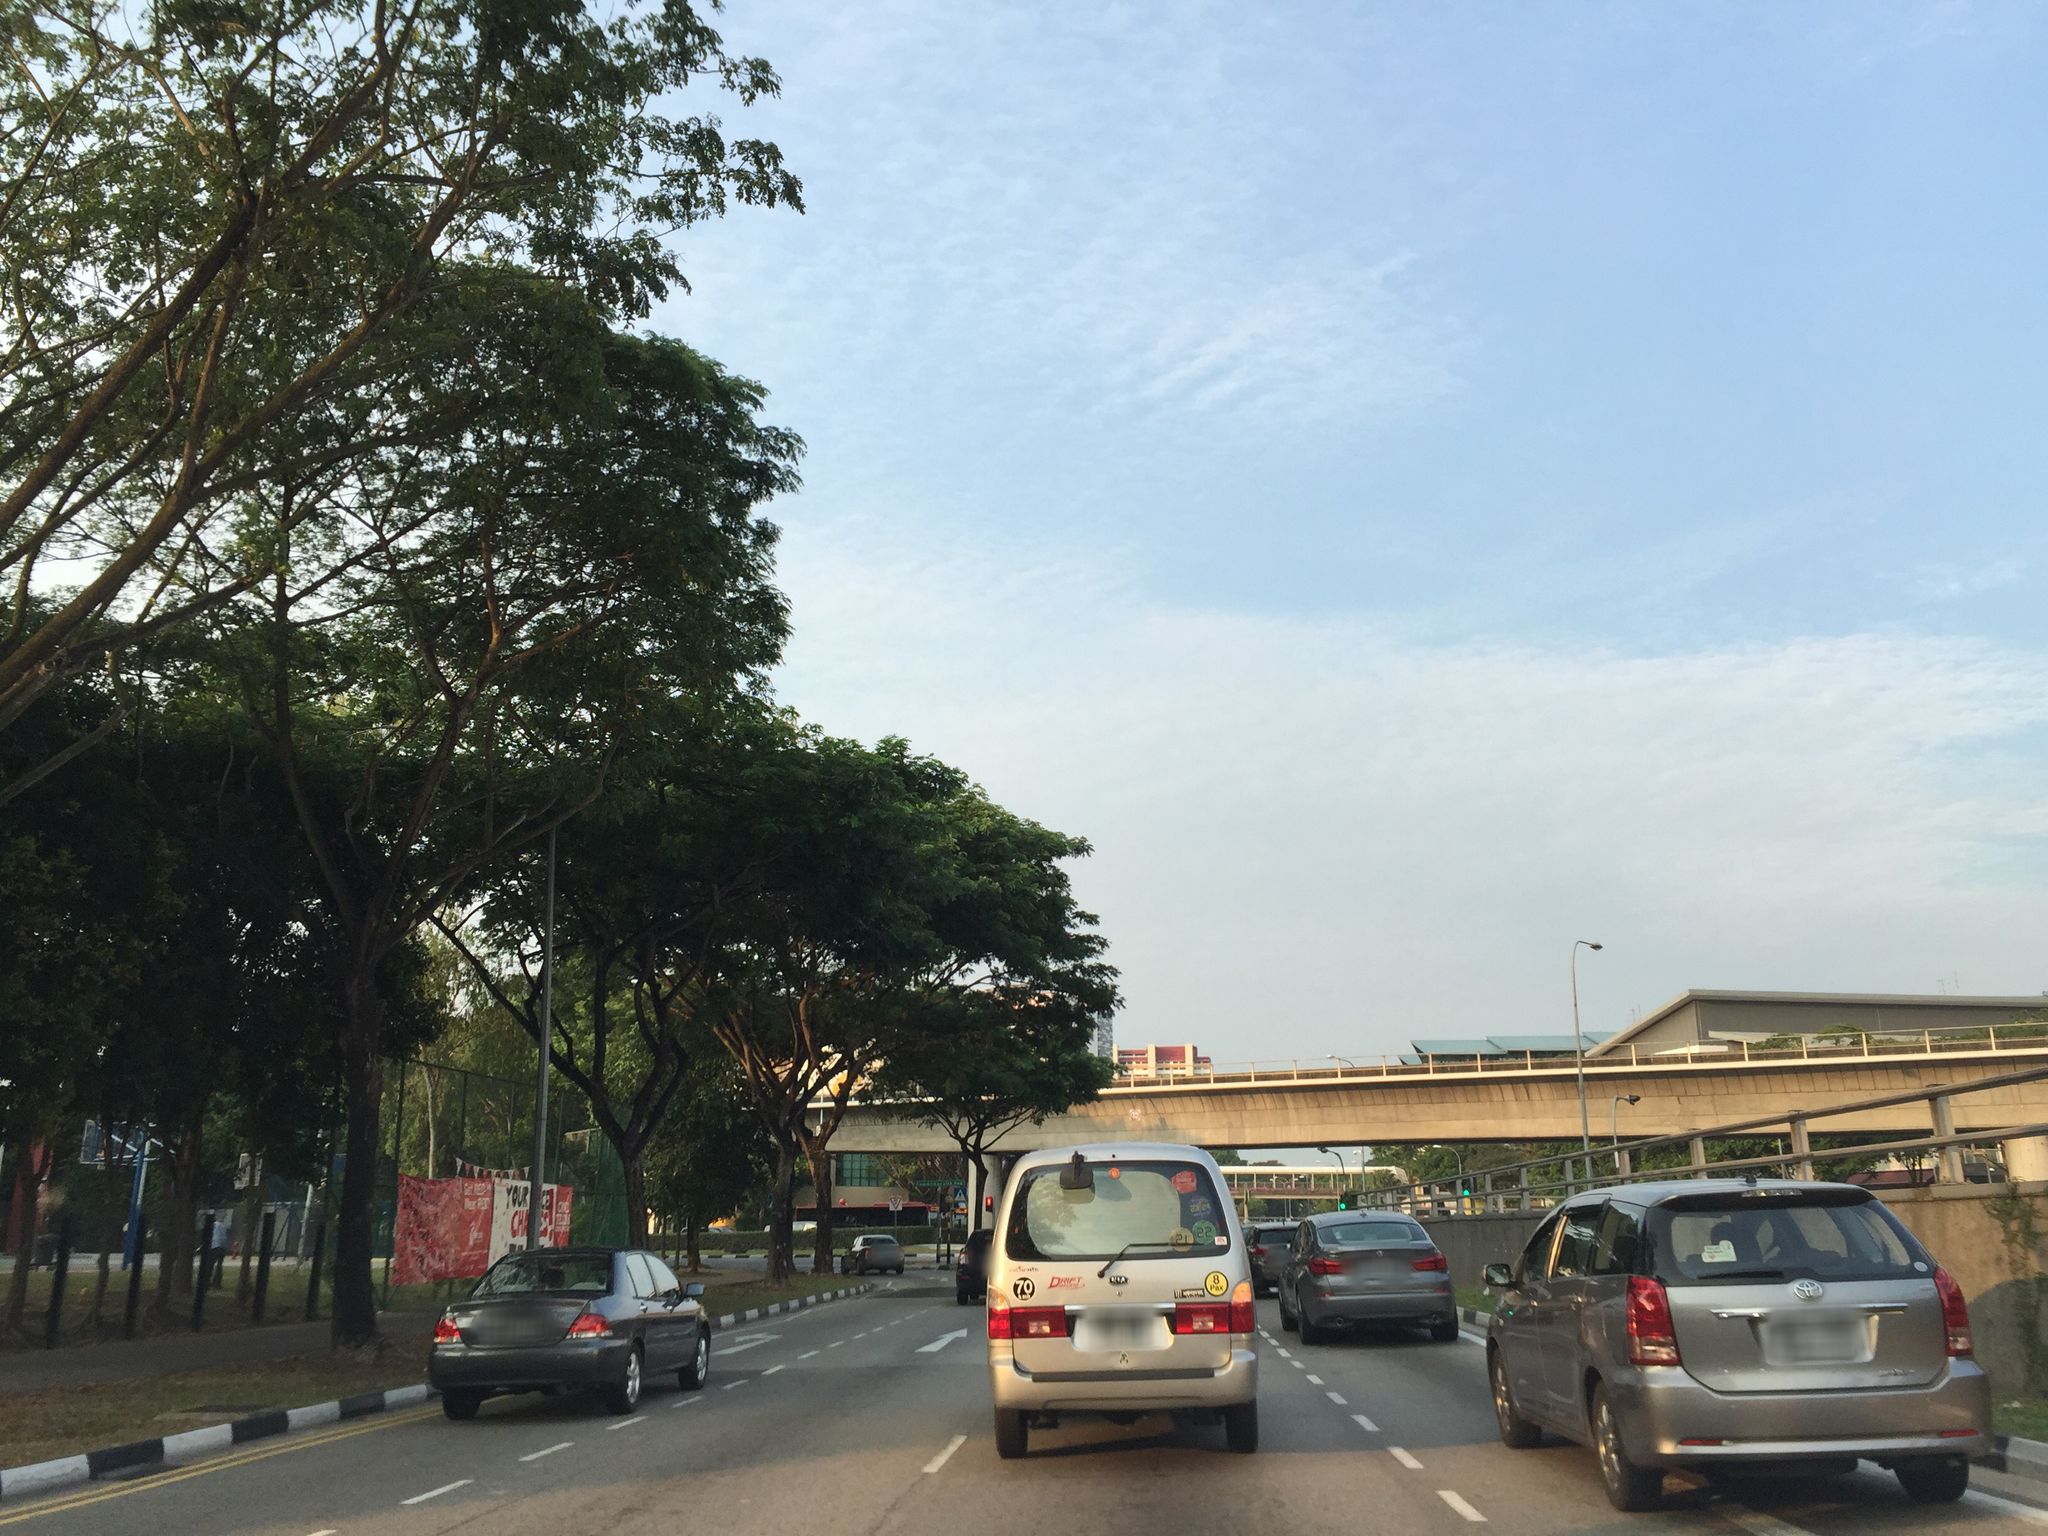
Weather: clear
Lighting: day
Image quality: good
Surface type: driving surface
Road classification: trunk
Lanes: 4, 3
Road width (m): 2
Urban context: urban centre
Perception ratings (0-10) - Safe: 3.03, Lively: 7.31, Beautiful: 6.62, Boring: 1.24, Depressing: 6.79, Wealthy: 7.21